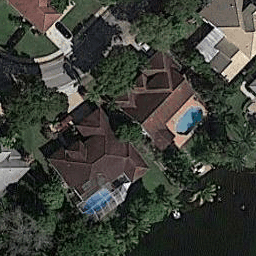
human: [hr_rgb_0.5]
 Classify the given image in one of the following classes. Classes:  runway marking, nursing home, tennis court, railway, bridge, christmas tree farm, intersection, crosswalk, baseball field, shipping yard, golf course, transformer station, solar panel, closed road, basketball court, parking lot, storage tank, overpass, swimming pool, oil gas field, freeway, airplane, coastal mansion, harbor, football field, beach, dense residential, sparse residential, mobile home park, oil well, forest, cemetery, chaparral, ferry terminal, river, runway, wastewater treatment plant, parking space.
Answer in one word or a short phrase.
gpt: coastal mansion